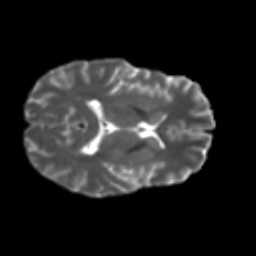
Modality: T2w
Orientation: axial
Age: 29
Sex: male
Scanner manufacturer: ge
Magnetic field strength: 3 T
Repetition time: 7.8 s
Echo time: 0.0611 s